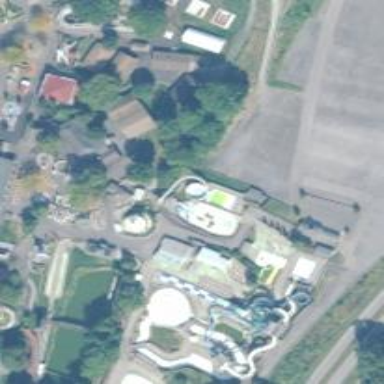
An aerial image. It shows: Water slide attraction.